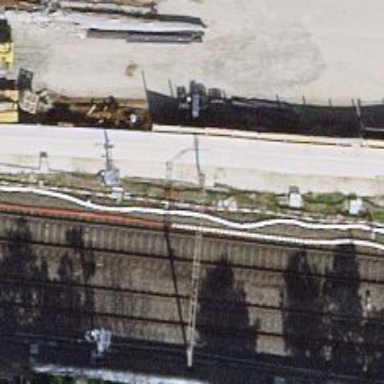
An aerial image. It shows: Single-track electrified railway with contact line.